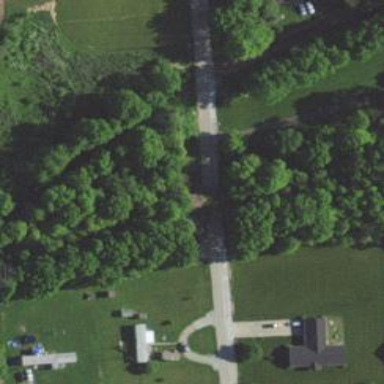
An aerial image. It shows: Abandoned railway bridge.